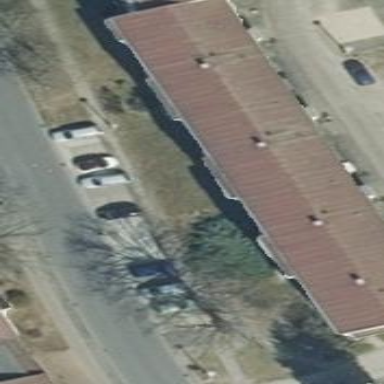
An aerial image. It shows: Gabled roof apartments building.